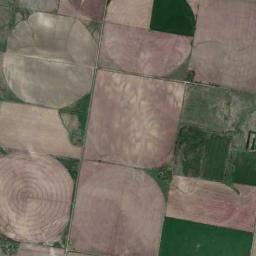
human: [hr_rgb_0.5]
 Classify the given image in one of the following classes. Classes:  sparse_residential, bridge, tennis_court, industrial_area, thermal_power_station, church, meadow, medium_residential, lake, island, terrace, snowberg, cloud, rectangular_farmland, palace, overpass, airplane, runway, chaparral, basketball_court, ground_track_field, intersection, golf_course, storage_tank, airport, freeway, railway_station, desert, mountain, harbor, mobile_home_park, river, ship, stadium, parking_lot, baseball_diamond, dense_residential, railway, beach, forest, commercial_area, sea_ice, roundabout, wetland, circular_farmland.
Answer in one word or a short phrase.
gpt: circular_farmland